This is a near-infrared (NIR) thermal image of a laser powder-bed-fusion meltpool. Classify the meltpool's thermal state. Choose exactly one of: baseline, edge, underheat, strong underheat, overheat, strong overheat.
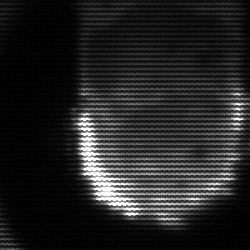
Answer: baseline